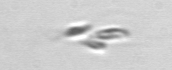
Label: Dinobryon